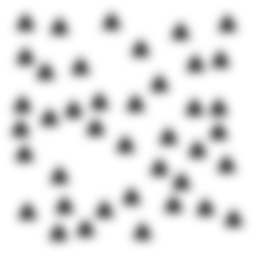
Squares: 0
Triangles: 40
Stars: 0
Total shapes: 40